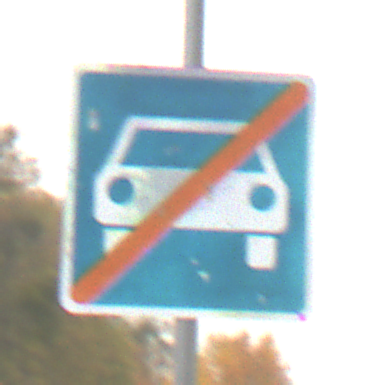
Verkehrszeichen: EndeKraftfahrstrasse
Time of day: MorningAfternoon
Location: Outdoor (Suburban)
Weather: Overcast
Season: NotSpecified
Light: Natural